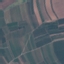
Land use / land cover: PermanentCrop